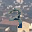
Label: 3